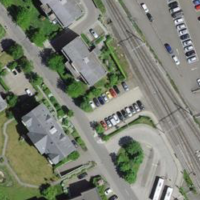
EUNIS habitat code: 57
Species observed at this site:
Symphoricarpos albus